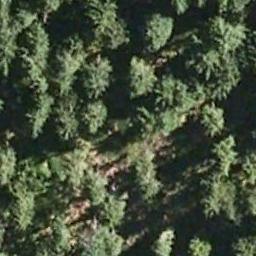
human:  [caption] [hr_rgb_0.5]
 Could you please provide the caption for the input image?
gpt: The forest is consist of dry trees and green trees .

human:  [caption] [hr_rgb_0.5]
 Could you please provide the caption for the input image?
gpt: This is a dense forest .

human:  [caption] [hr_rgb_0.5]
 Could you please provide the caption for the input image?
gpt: Many green trees are in a forest and the leaves cast a black shadow .

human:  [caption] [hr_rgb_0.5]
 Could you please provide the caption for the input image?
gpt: The forest has a lot of randomly arranged green trees .

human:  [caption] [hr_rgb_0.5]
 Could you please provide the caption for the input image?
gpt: A forest with many green trees .